Question: I want to create an app that uses a navigation scene similar to the one pictured in the link

Please note I do not want this to only work for iPad, I want it to work for iPhone exactly as pictured, when you click on a tableview item it hides the tableview and makes that view full screen. I want ideas on how to do this because I cannot figure it out myself.
Thanks
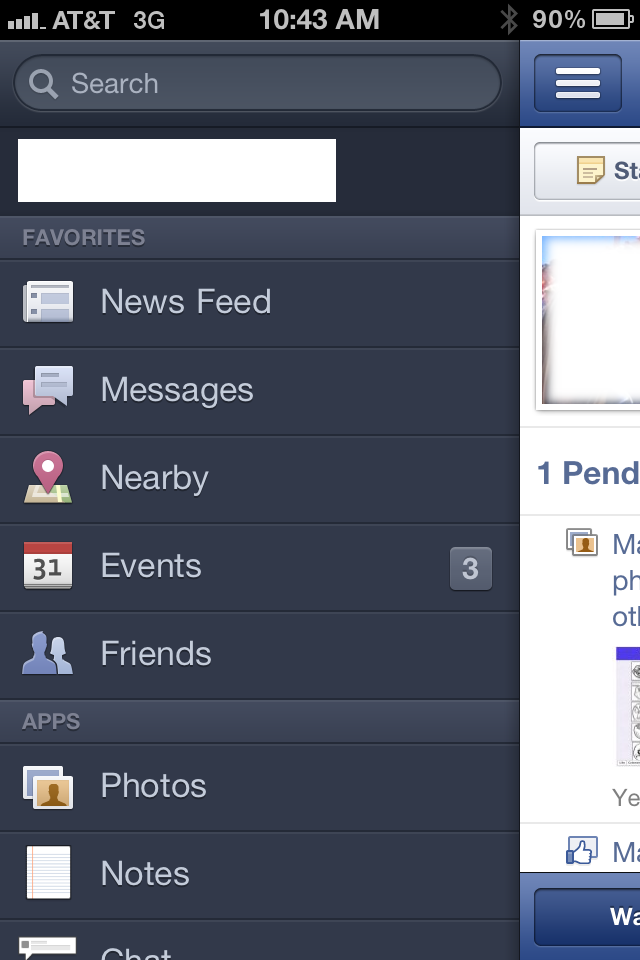
Answer: Facebook guys have done brilliant job in the new version of the app. The similar open source code can be found from here - <URL>. Please note that as of June 2014, this project has been discontinued, so you'll probably have better luck with a project from the list below.
It reveals technique behind doing split view for iPhone.
Some other open source code:
1. JWSlideMenu
2. DDMenuController
3. PKRevealController
4. ViewDeck
5. ECSlidingViewController
6. MWFSlideNavigationViewController
7. MFSideMenu
8. SASlideMenu
9. HHTabListController
10. MTSlideViewController
11. MTStackViewController
12. MMDrawerController
13. DMSideMenuController
14. JVFloatingDrawer